Question: After installing an app via the run command on Android Studio, the app launches correctly, I can see it in the applications list and account manager.
The problem is that it doesn't show up at all in the app launcher. (I have Google Launcher installed on the Nexus 5 device which I am testing on and everything was working fine before 6.0.1).
App name is "Pumpkin".
<URL>
And here's the screenshot where Pumpkin's supposed to fit.

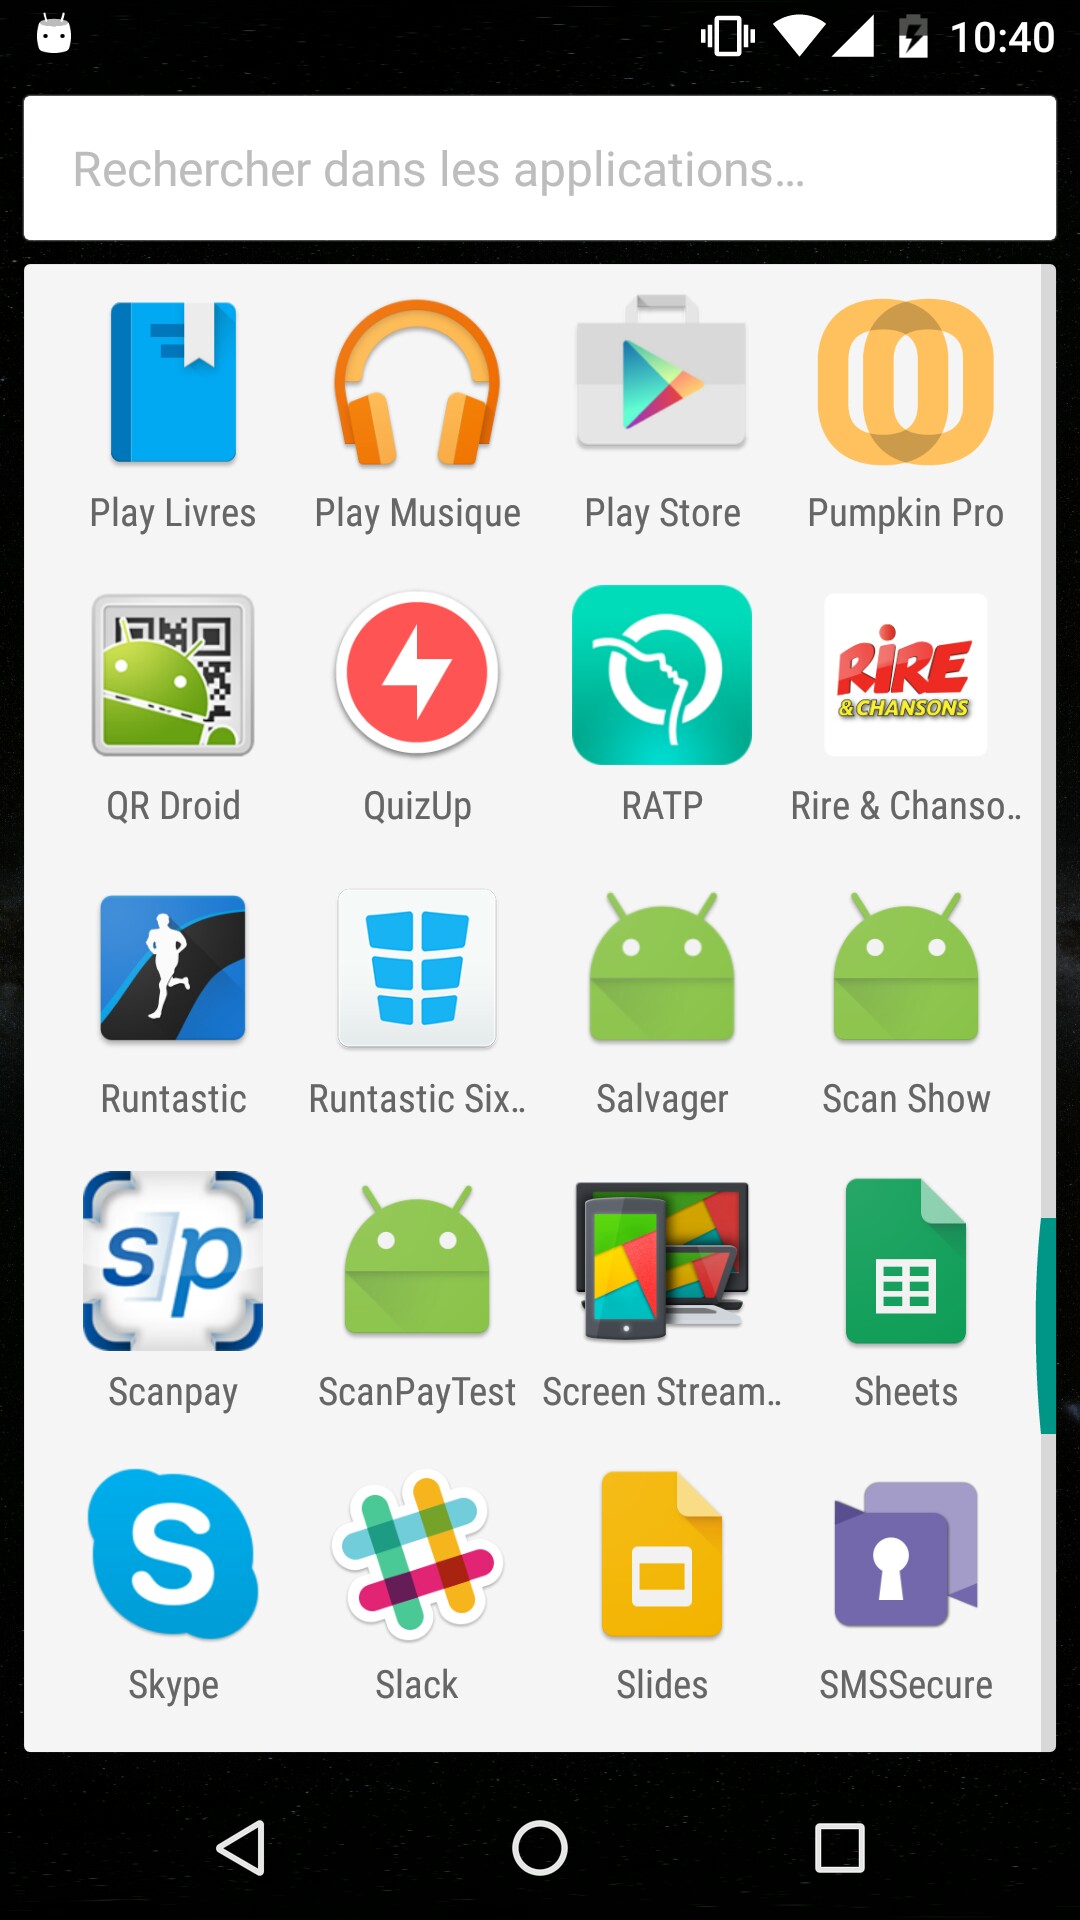
Answer: Your Intent-Filter seems to be wrong. Change to:
'''
<activity
android:name="com.pumpkin.activities.SplashScreenActivity"
android:label="@string/app_name"
android:screenOrientation="portrait" >
<intent-filter>
<action android:name="android.intent.action.MAIN" />
<category android:name="android.intent.category.LAUNCHER" />
</intent-filter>
<intent-filter>
<data android:scheme="pumpkin.com" android:host="open" />
<action android:name="android.intent.action.VIEW" />
<category android:name="android.intent.category.DEFAULT" />
<category android:name="android.intent.category.BROWSABLE" />
</intent-filter>
</activity>
'''